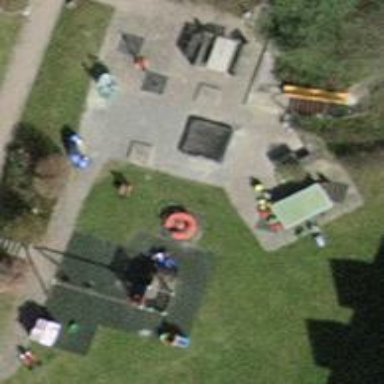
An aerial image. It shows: Playground area for leisure land.